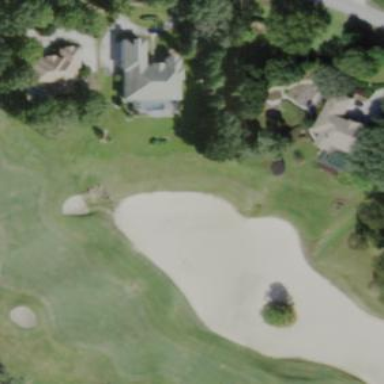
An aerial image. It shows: Golf bunker filled with sandy terrain.